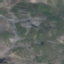
Land use / land cover class: HerbaceousVegetation